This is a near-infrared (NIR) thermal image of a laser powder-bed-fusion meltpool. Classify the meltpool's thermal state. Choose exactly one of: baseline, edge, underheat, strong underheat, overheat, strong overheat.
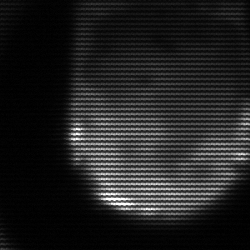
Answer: edge